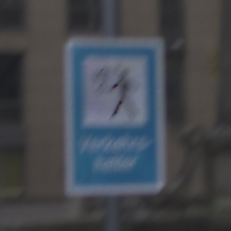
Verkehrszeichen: Verkehrshelfer
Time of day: SunriseSunset
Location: Outdoor (Urban)
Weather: PartlyCloudy
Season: NotSpecified
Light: Natural